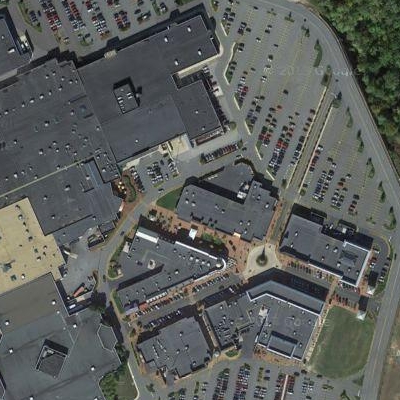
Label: cIndustry